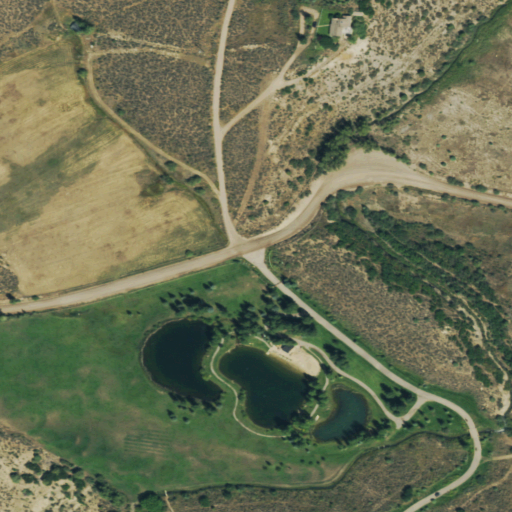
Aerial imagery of gap in Colorado named Watson Divide containing shrub, deciduous forest, open development, woody wetlands, and open water